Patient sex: F
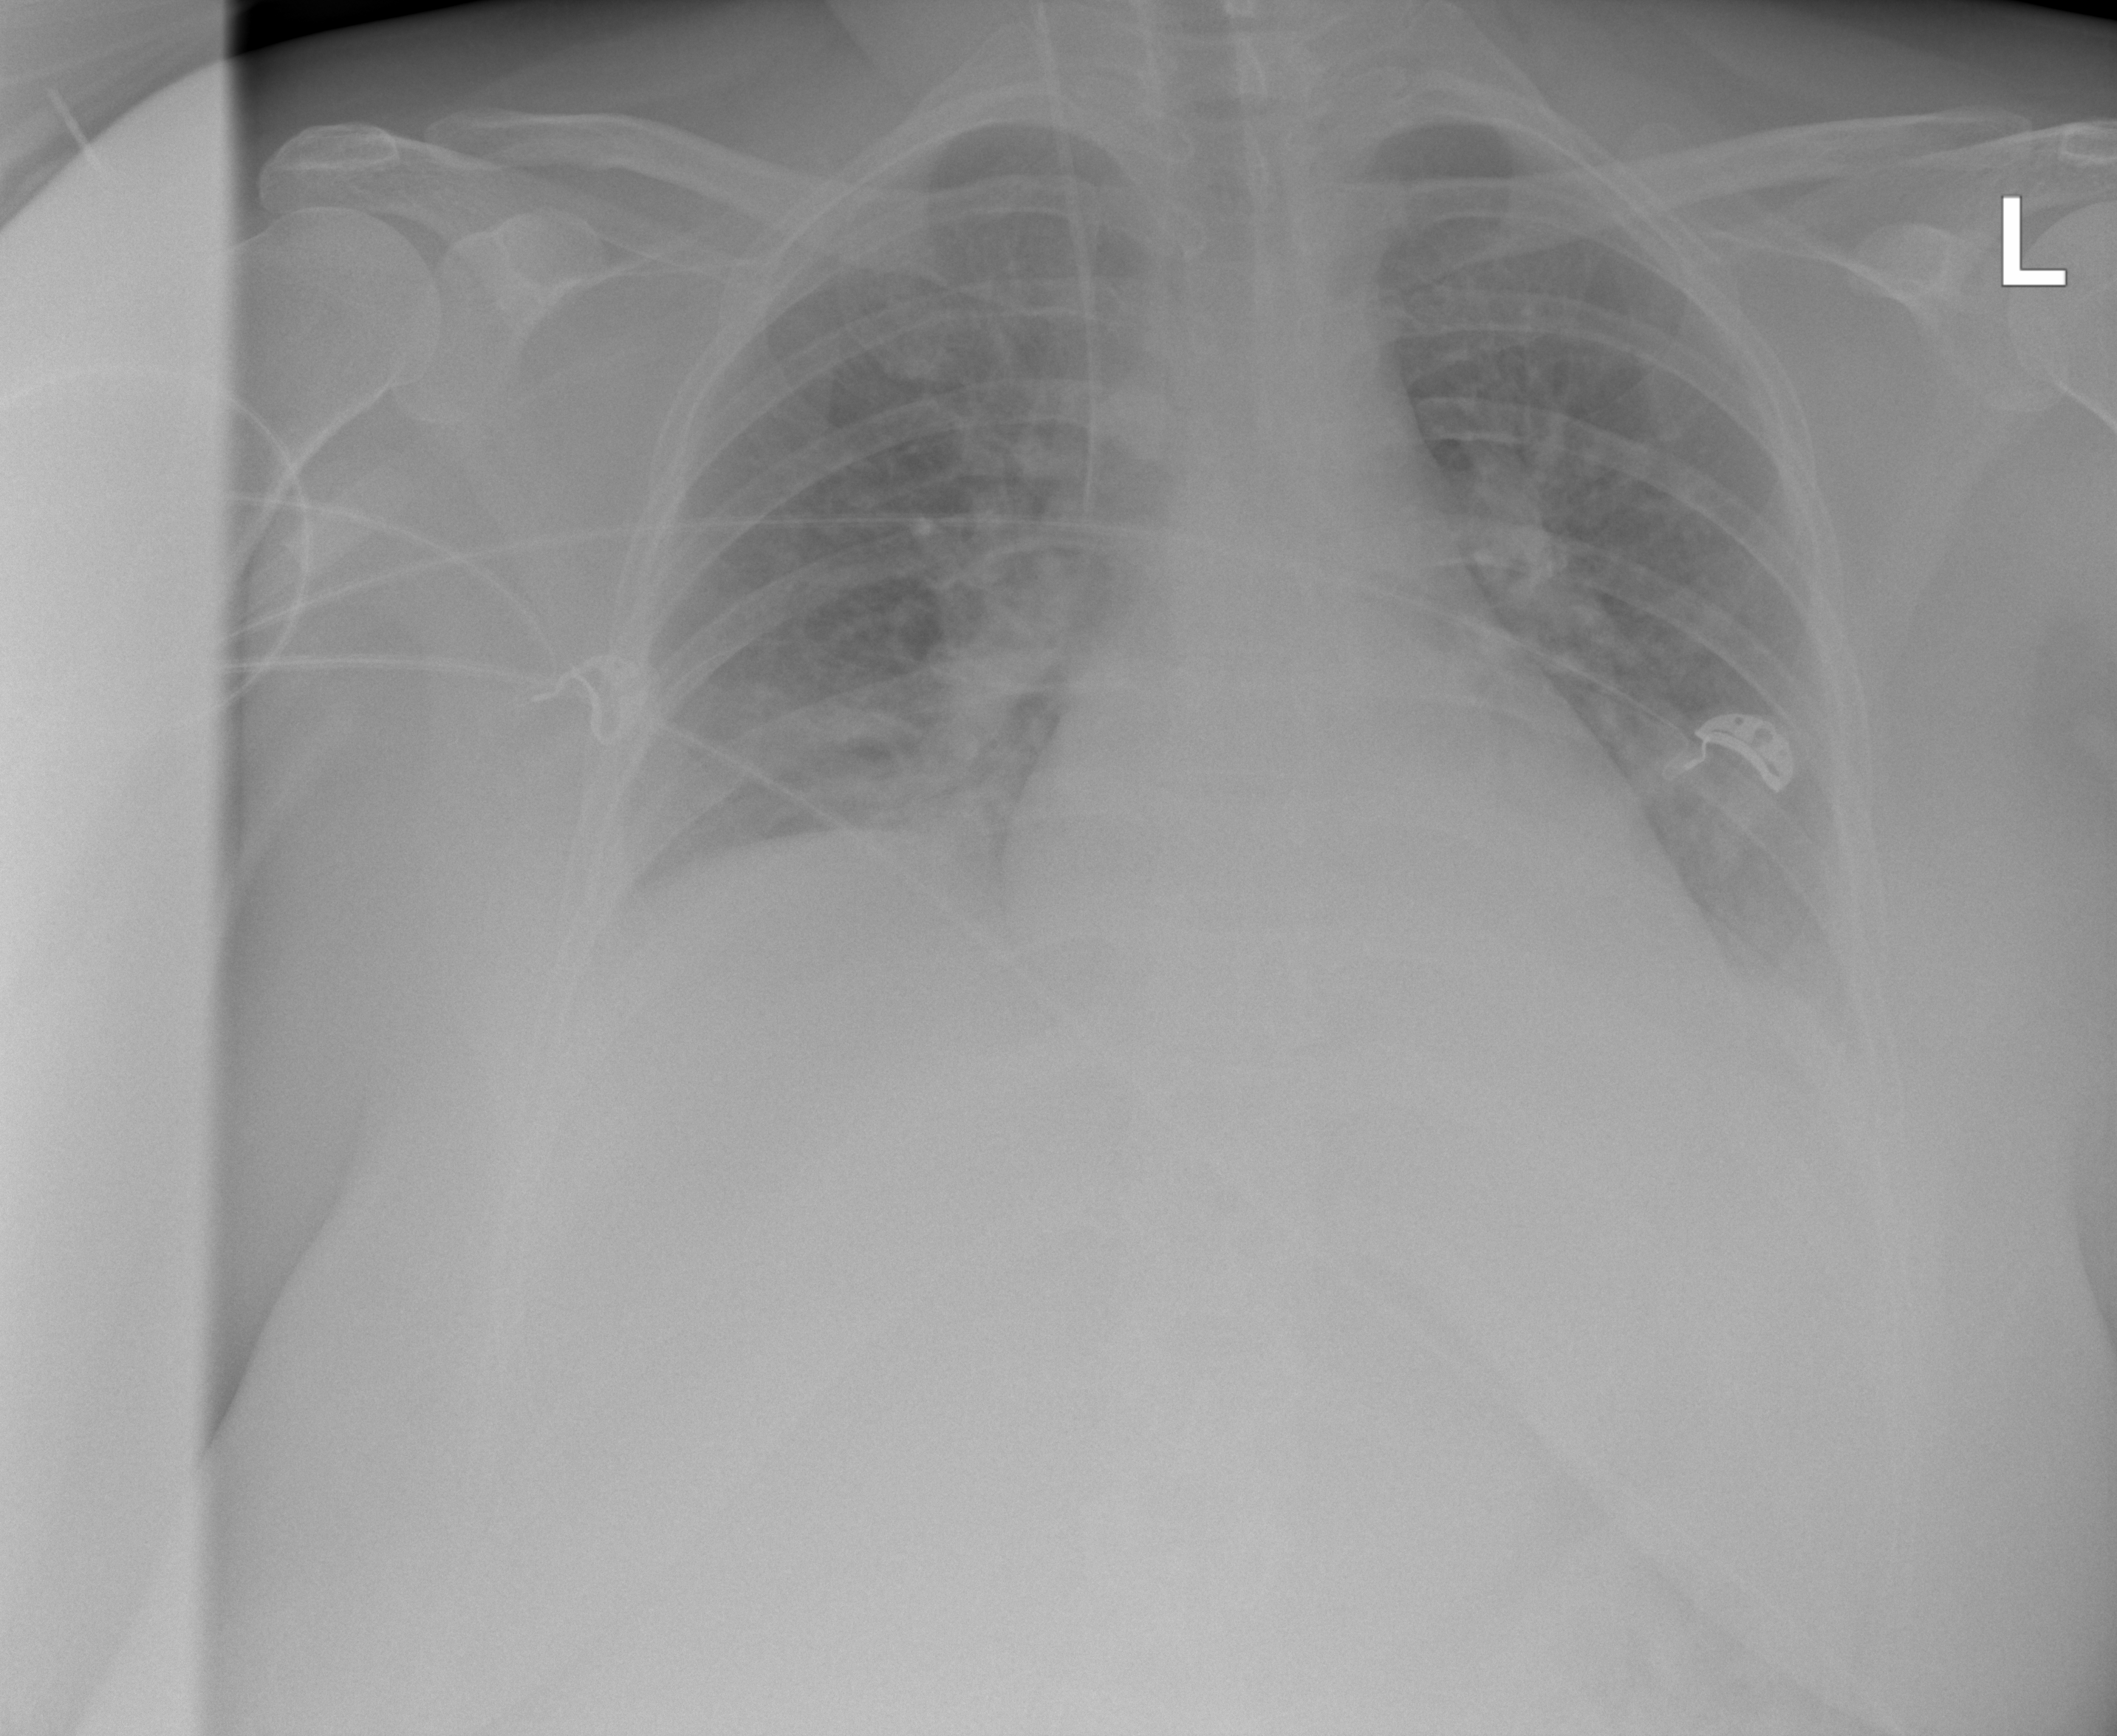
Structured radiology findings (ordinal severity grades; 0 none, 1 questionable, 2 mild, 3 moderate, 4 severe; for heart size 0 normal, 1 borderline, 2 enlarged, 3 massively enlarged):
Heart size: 0
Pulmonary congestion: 2
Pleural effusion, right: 0
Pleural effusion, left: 0
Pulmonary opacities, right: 0
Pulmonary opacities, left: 0
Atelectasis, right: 2
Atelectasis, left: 2